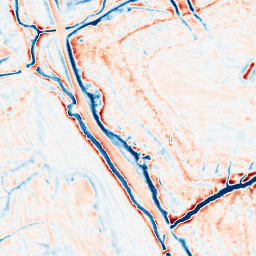
Category: edge_preserving
Decomposition family: bilateral
Decomposition parameters: d: 15
sigma_color: 50
sigma_space: 150
Upsampling method: sinc_hamming
Upsampling parameters: scale: 2
kernel_size: 16
Upsampling scale: 2